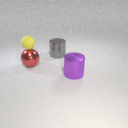
large red metal sphere behind large purple metal cylinder